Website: home-depot
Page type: account-selection
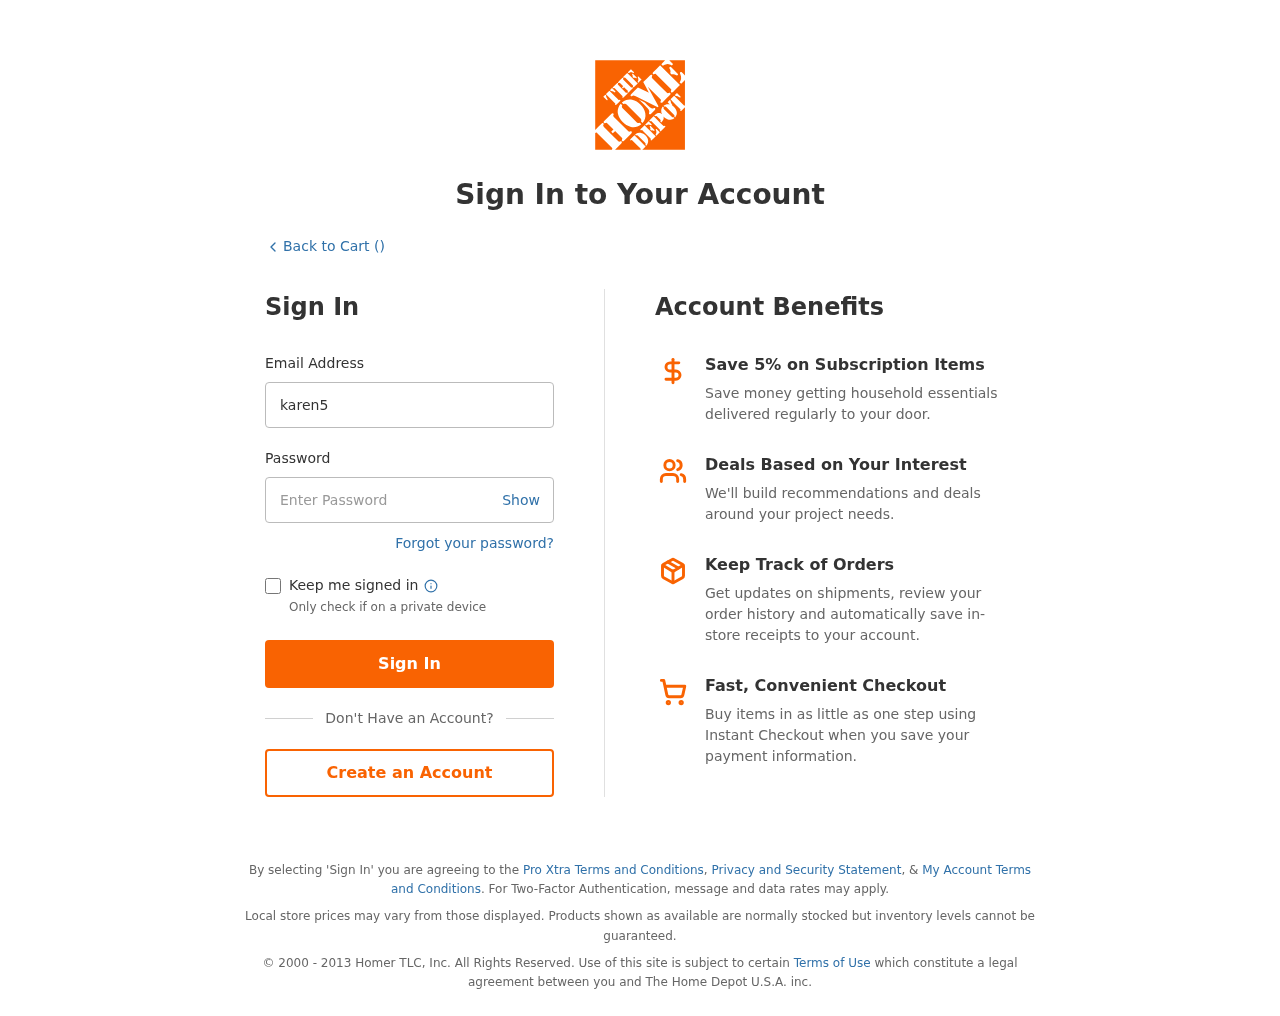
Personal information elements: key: PII_LOGIN_USERNAME
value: karen5844